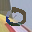
Label: 0